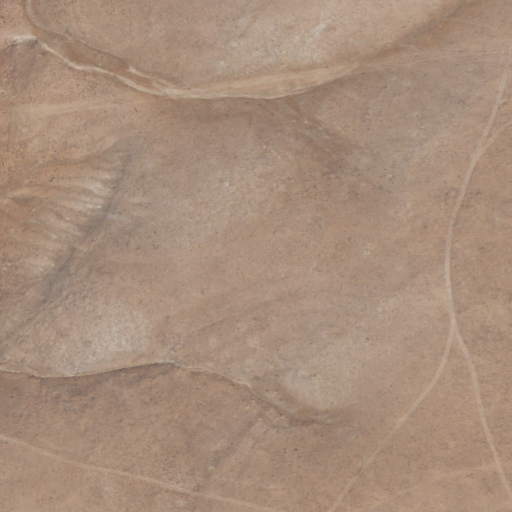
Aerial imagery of ridge(s) in Arizona named Black Rock Ridge containing grassland and shrub